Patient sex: F
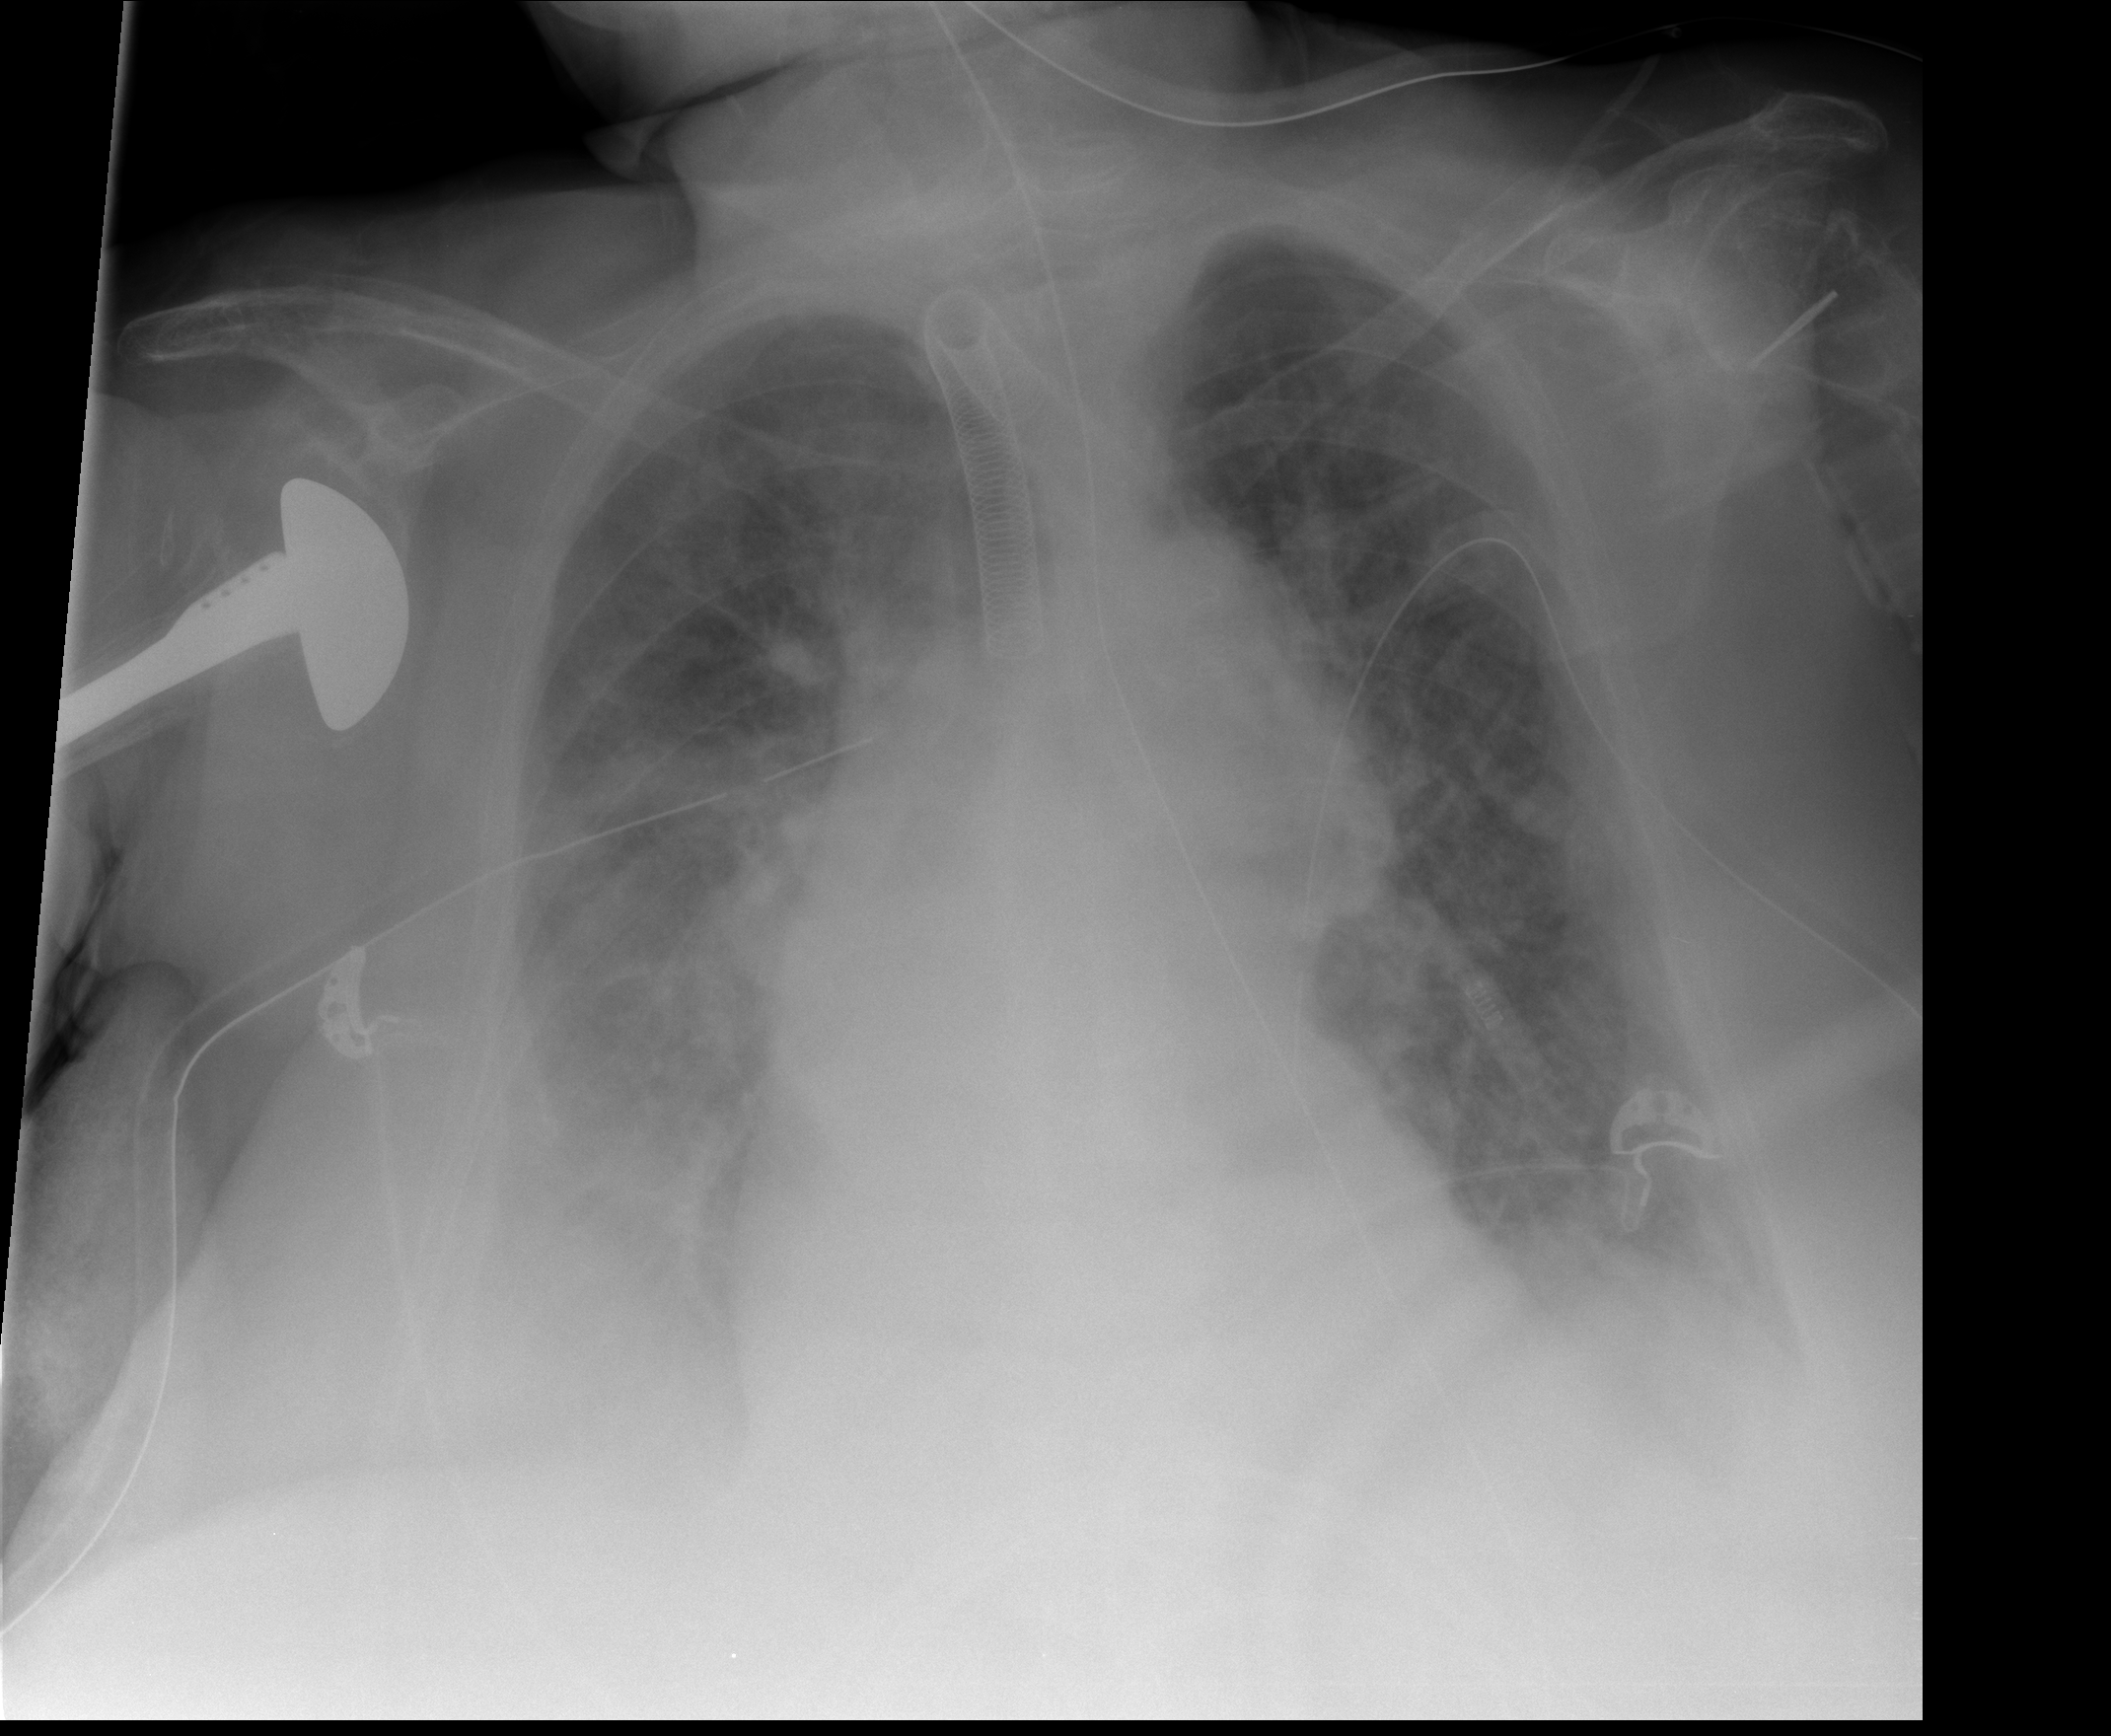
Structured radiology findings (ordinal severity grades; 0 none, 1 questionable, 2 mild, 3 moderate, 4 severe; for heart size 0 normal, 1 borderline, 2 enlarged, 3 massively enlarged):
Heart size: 2
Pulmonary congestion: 2
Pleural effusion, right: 3
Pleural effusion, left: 2
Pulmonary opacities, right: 3
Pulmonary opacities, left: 2
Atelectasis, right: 3
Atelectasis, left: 2